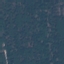
Label: Forest